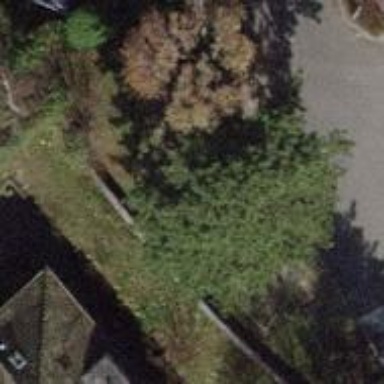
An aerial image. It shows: Parking space with grass paver surface.